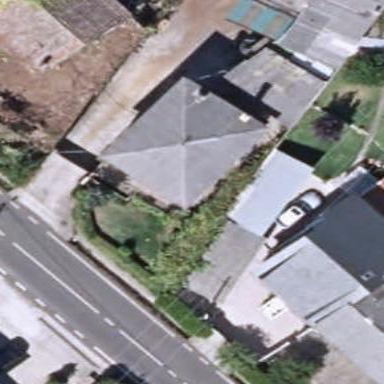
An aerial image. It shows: Shed.